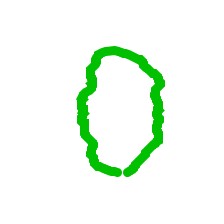
Shape: circle